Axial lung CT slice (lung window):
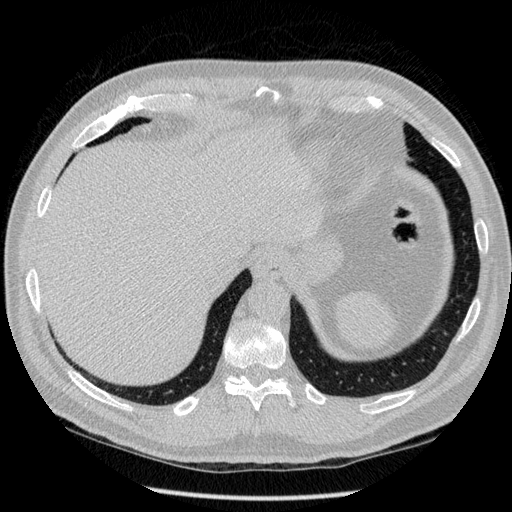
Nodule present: no